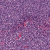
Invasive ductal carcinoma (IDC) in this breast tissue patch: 1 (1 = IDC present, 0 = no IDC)